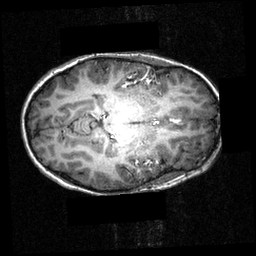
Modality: T1w
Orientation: axial
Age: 12
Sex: female
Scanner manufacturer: siemens
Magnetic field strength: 3.951 T
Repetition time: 1.5 s
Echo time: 0.00335 s